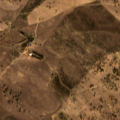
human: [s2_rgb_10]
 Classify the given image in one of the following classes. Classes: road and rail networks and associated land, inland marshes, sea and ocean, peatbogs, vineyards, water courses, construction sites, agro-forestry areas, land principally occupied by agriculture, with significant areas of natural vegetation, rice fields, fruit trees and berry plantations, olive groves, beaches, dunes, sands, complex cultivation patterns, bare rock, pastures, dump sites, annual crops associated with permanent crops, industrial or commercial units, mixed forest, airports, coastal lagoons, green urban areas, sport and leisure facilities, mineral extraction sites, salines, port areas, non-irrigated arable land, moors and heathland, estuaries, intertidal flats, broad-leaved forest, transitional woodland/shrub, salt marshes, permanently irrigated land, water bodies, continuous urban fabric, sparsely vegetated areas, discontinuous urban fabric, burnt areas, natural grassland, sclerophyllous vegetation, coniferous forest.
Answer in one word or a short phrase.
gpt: non-irrigated arable land, agro-forestry areas, transitional woodland/shrub